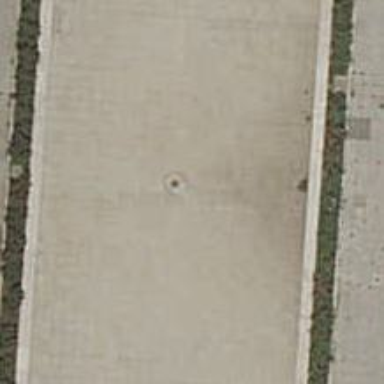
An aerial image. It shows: Beautiful fountain.